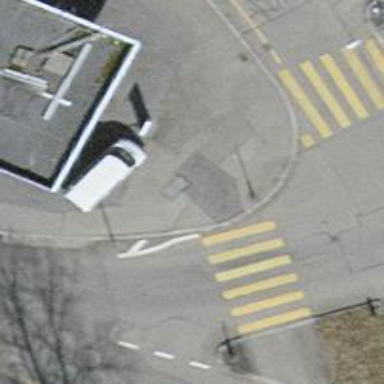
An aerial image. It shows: Asphalt sidewalk along the footway.